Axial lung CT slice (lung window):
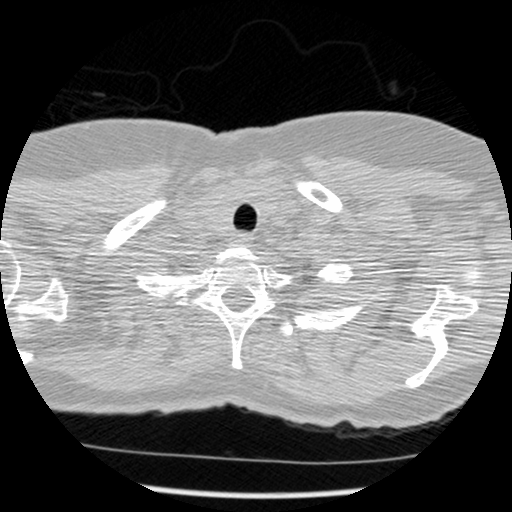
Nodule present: no